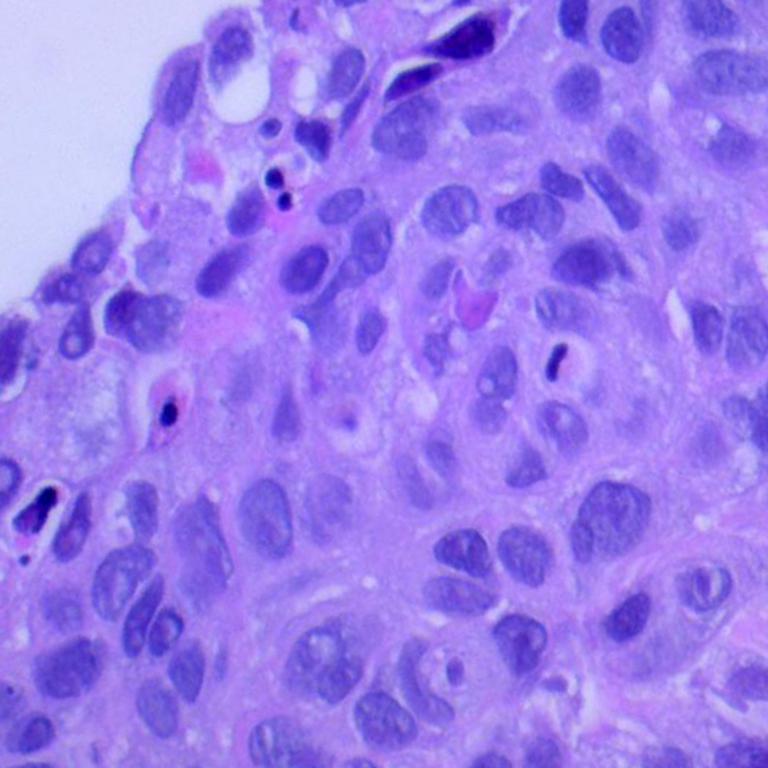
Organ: lung
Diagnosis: squamous carcinomas